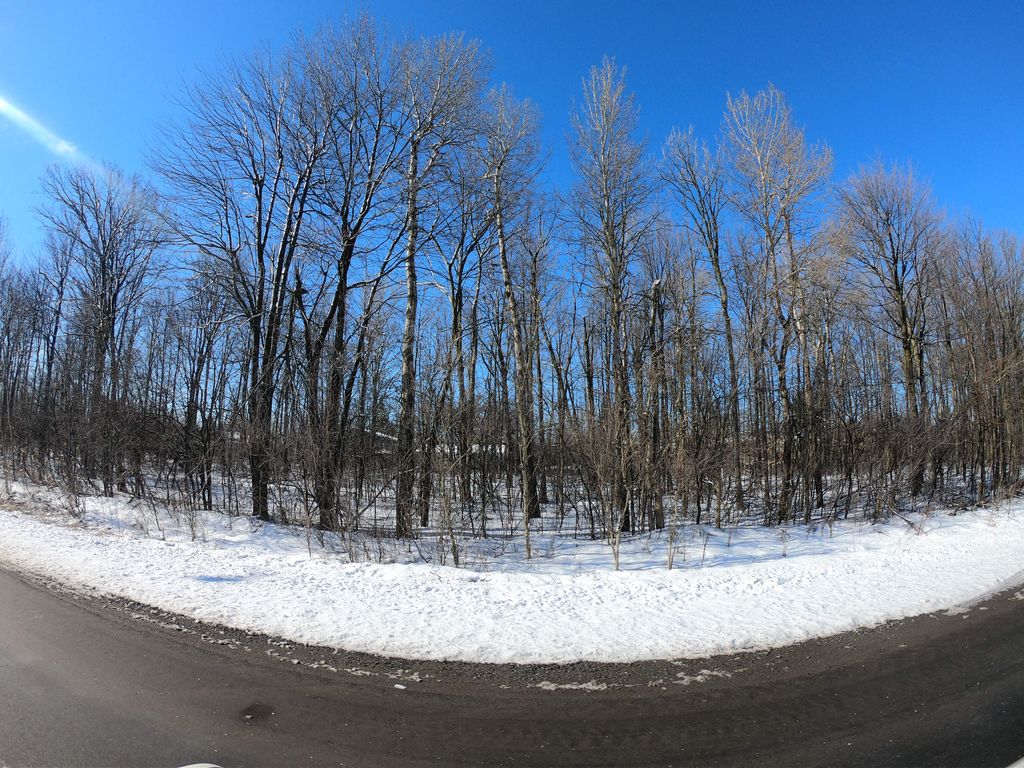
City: ottawa-gatineau